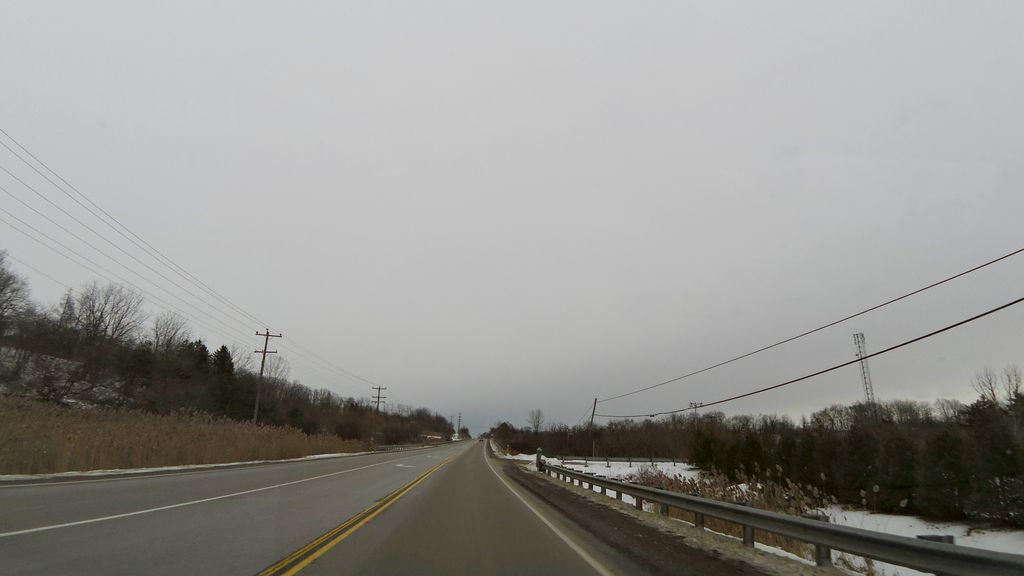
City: hamilton